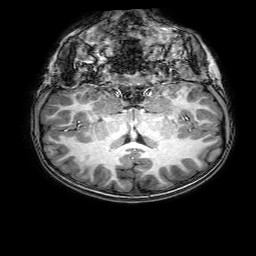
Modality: T1w
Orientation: sagittal
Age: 6
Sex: female
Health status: healthy